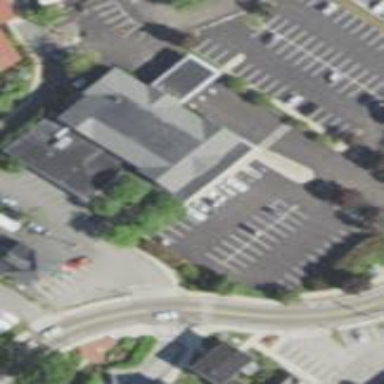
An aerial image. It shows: Bank building.